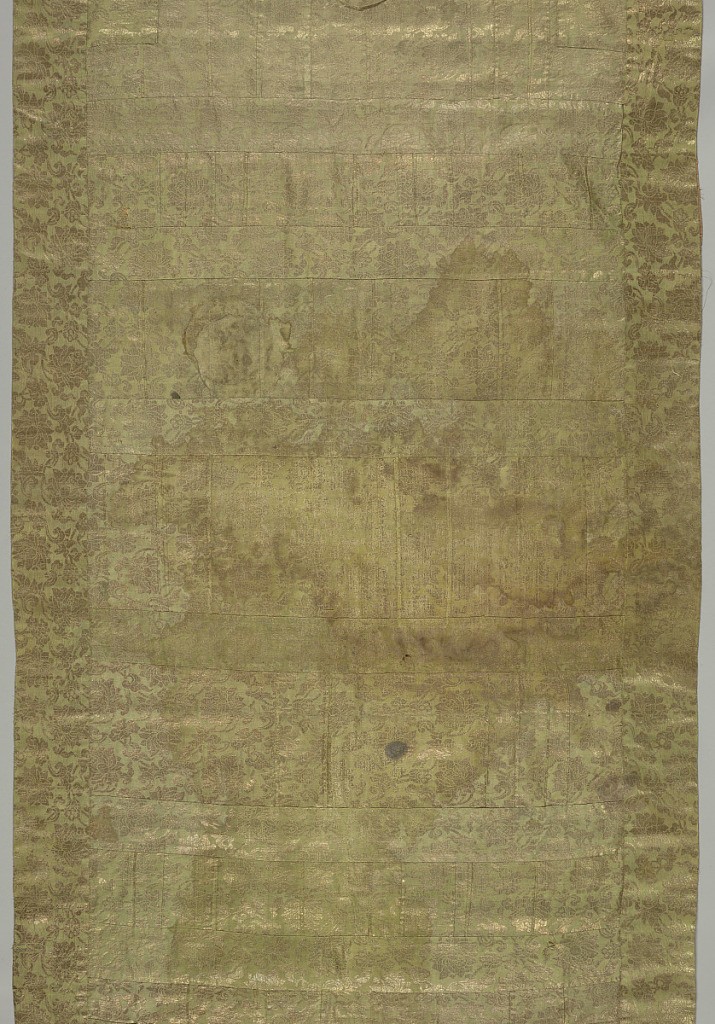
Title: Panel from priest's robe
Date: early 19th century
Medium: silk, gilded paper thread Technique: satin weave with supplementary weft (brocaded)
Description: Large panel of pale green satin patterned with gilded paper pattern of chrysanthemums and leaves. Made in squares to simulate patches. Lined with light brown silk taffeta.